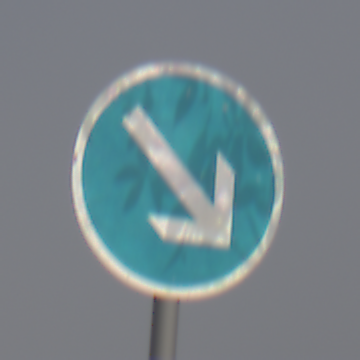
Verkehrszeichen: VorgeschriebeneVorbeifahrtRechts
Umgebung: Outdoor, Nature
Tageszeit: MorningAfternoon
Wetter: PartlyCloudy
Licht: Natural
Jahreszeit: NotSpecified
Kontrast: MediumContrast